Aerial crown-view tile of a tropical tree (Barro Colorado Island, Panama), acquired 20250616:
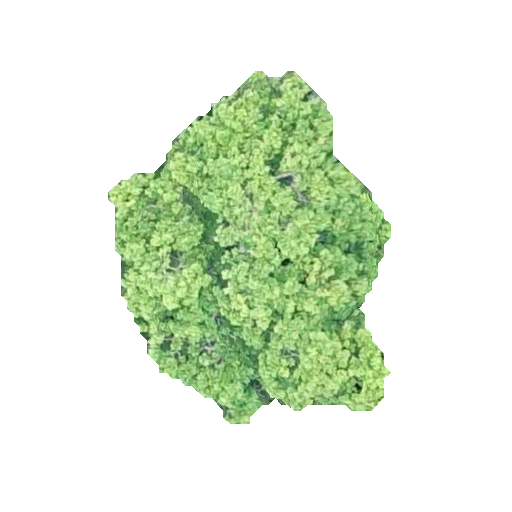
Species: Astronium graveolens
GBIF accepted scientific name: Astronium graveolens
Crown area: 99.633 m²